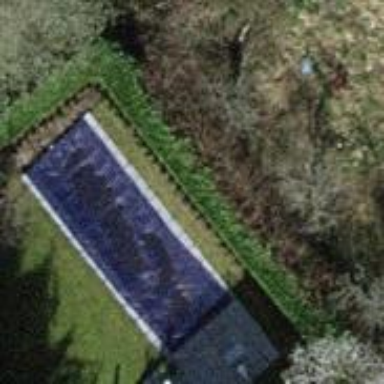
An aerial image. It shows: Swimming pool located in leisure land.